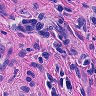
Metastatic tissue present: yes